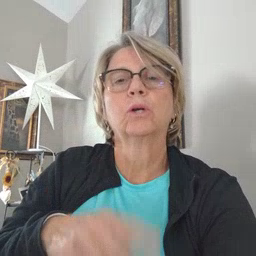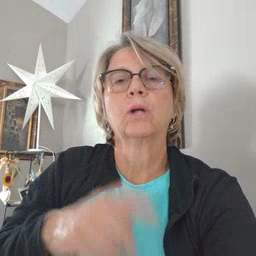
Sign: helicopter